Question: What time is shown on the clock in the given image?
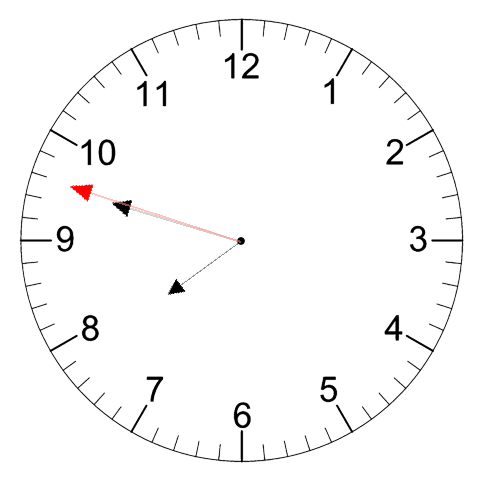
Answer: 07:47:48